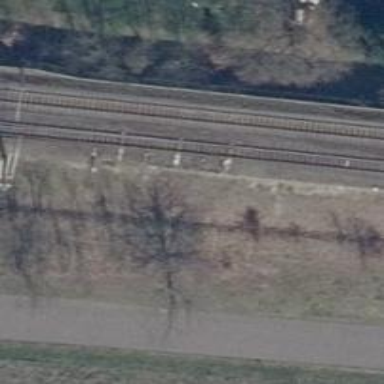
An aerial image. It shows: Railway track with contact line for electrification.